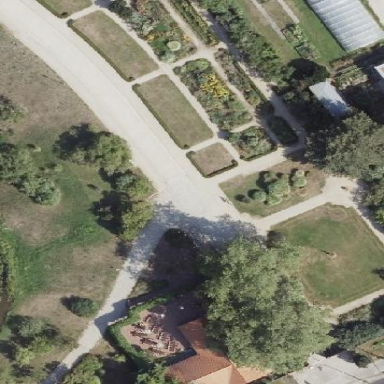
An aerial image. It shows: Garden that is leisure land.